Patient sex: M
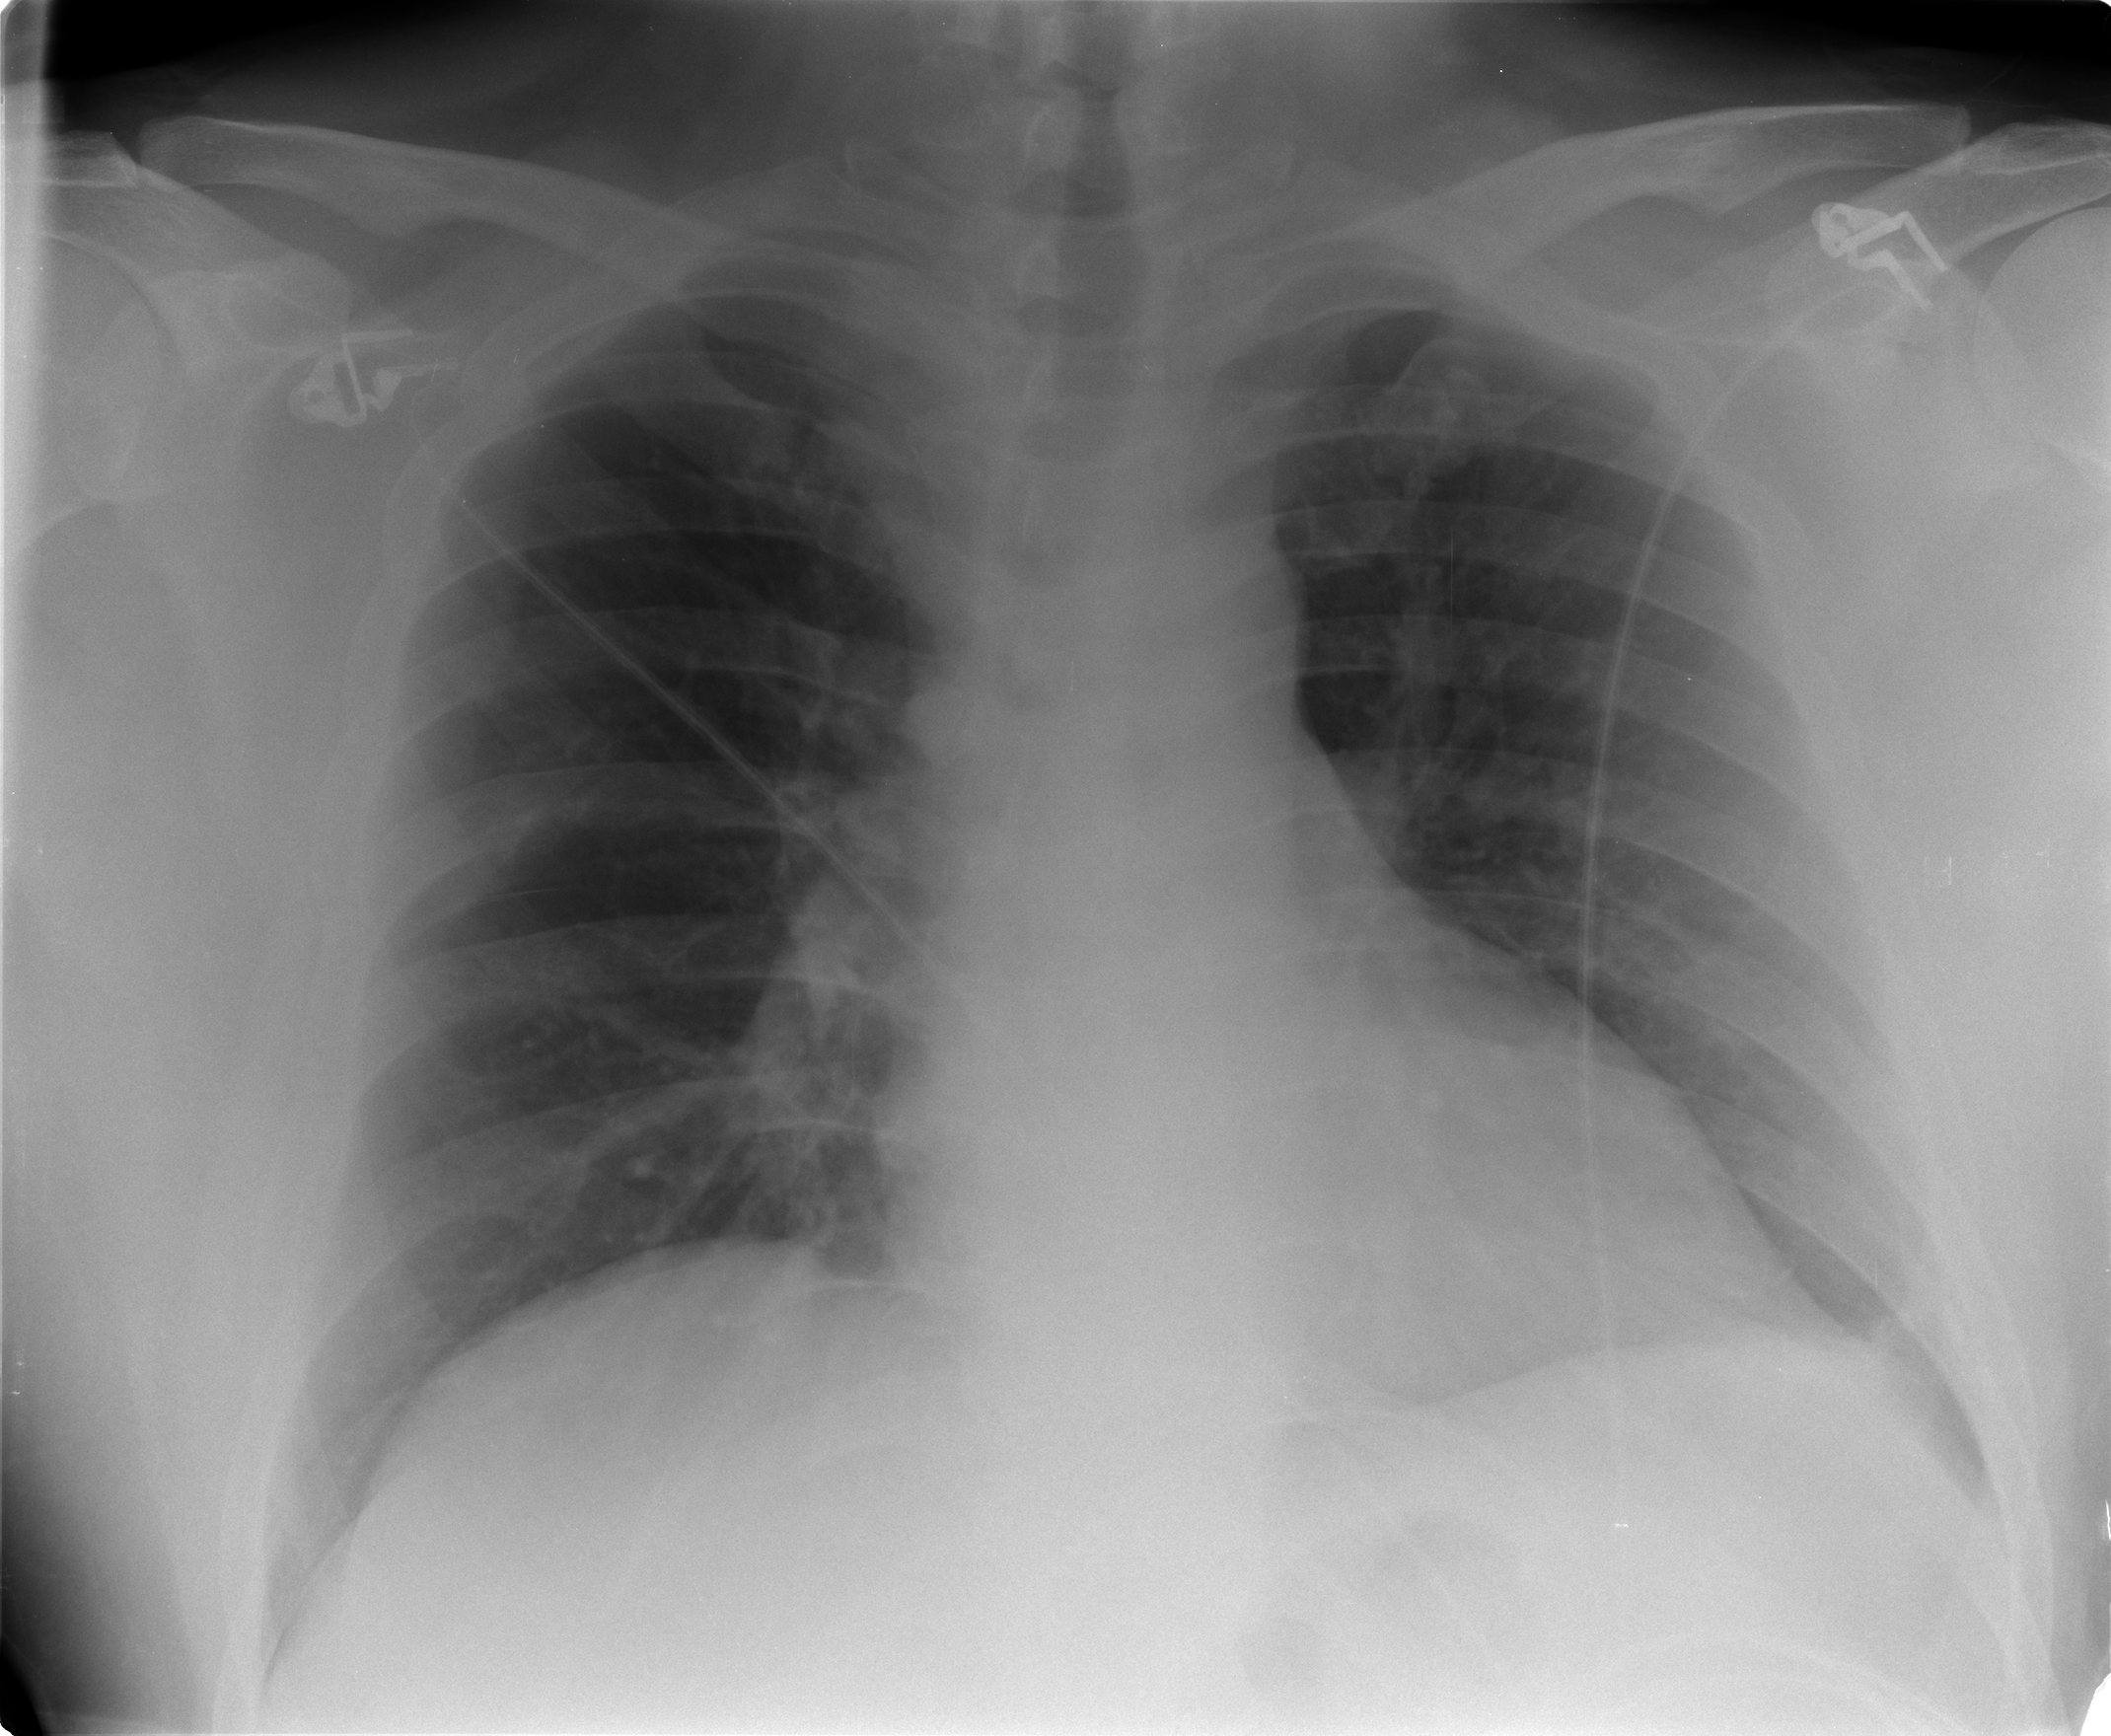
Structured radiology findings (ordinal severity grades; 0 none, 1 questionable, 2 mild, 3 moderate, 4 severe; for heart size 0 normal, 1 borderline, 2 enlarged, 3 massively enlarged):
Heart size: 0
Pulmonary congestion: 0
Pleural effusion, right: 0
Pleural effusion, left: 0
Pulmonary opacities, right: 0
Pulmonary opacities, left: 0
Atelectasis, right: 2
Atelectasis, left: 2